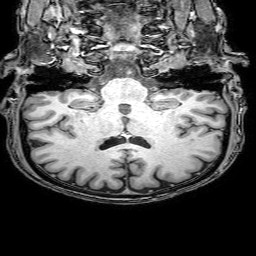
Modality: T1w
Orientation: sagittal
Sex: male
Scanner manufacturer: philips
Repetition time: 0.008224 s
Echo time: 0.00378 s